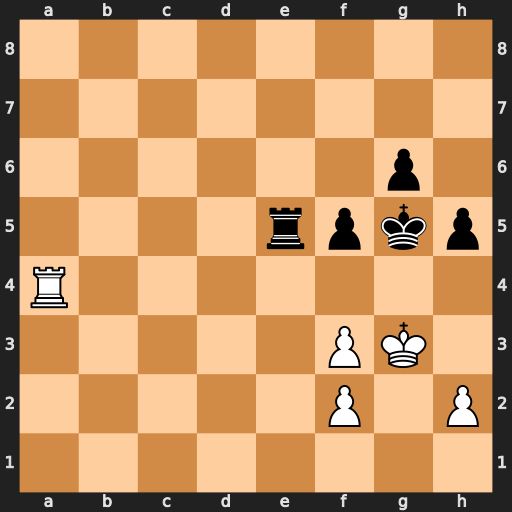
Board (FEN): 8/8/6p1/4rpkp/R7/5PK1/5P1P/8
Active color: w
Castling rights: -
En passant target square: -
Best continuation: f4+ Kf6 fxe5+